Interaction volume radius: 10 \u00c5
Interaction volume height: 25 \u00c5
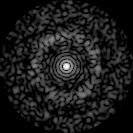
Disorder parameter: 0.8338